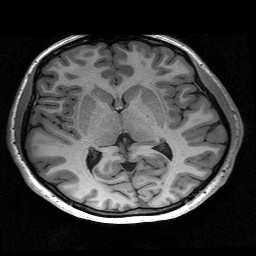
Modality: T1w
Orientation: coronal
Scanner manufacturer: siemens
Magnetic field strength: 3 T
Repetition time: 2.53 s
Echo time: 0.00267 s